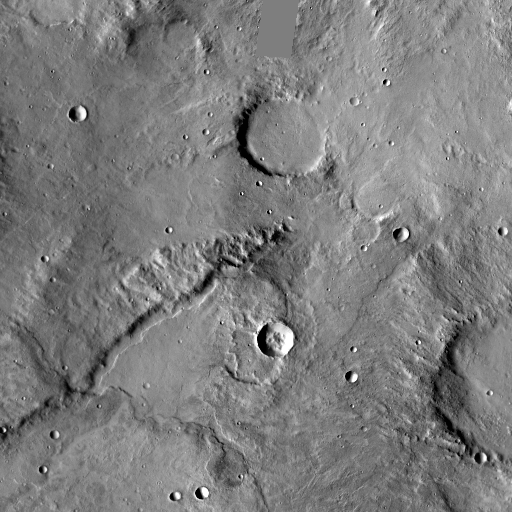
Crater classes present: Background, Other, Layered, Buried, Secondary